Question: I have some navigation bar in my 'UI' of iphone app. Now i want to add two images on the navigation bar on center of the navigation bar..
I have successfully added the two 'UIImageView' on the navigation-bar but my problem is that i have two 'UIImageView' with the label on it ..
Let me show u the snapshot ...
now my problem is i don't know how to add this kind of label near 'UIImageView' in navigation bar..so please if anyone can guide me for this then it will help me a lot..
i have already successfully inserted two images on navigation bar with this Code.
'''
UIImageView *Messageview = [[UIImageView alloc] initWithImage:[UIImage imageNamed :"message.png"]];
Messageview.frame=CGRectMake(10, 0, 40, 40);
UIImageView *BirthdayView = [[UIImageView alloc] initWithImage:[UIImage imageNamed:"birthday.png"]];
//titleView.frame=CGRectMake(60, 0, 50, 50);
UIBarButtonItem *flexible = [[UIBarButtonItem alloc] initWithBarButtonSystemItem:UIBarButtonSystemItemFlexibleSpace target:nil action:nil];
[flexible setWidth:20];
UIBarButtonItem *flexible1 = [[UIBarButtonItem alloc] initWithBarButtonSystemItem:UIBarButtonSystemItemFlexibleSpace target:nil action:nil];
[flexible setWidth:20];
UIBarButtonItem *MessageBtn=[[UIBarButtonItem alloc]initWithCustomView:Messageview];
UIBarButtonItem *BirthdayBtn=[[UIBarButtonItem alloc]initWithCustomView:BirthdayView];
self.navigationItem.rightBarButtonItems=[NSArray arrayWithObjects:rofileBtn,flexible,BirthdayBtn,MessageBtn,flexible1,nil];
'''
Please Guide me as soon as possible..
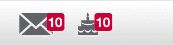
Answer: I think this would help you.
'''
UIView *msgView=[[UIView alloc]initWithFrame:CGRectMake(10, 0, 40, 40)];
UIImageView *Messageview =[[UIImageView alloc]initWithImage:[UIImage imageNamed:@"message.png"]];
Messageview.frame=CGRectMake(0, 0, 20, 20);
[msgView addSubview:Messageview];
UILabel *lbl=[[UILabel alloc]initWithFrame:CGRectMake(30, 0, 20, 20)];
[lbl setText:@"Text"];
[msgView addSubview:lbl];
UIBarButtonItem *MessageBtn=[[UIBarButtonItem alloc]initWithCustomView:msgView];
'''